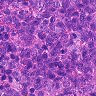
Metastatic tissue present: no